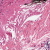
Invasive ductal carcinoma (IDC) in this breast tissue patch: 0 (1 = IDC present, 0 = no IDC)